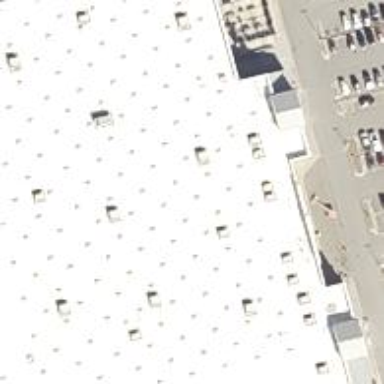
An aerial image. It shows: Supermarket located in building.